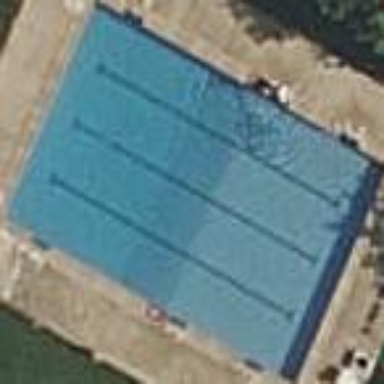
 perfect for swimming and other water activities."